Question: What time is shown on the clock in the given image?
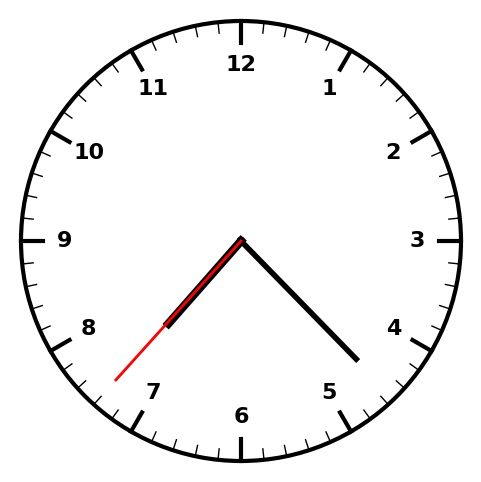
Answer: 07:22:37